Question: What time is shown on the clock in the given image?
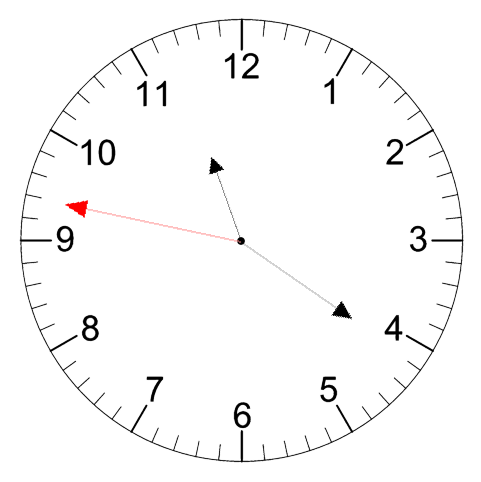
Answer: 11:20:47